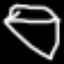
Label: diamond